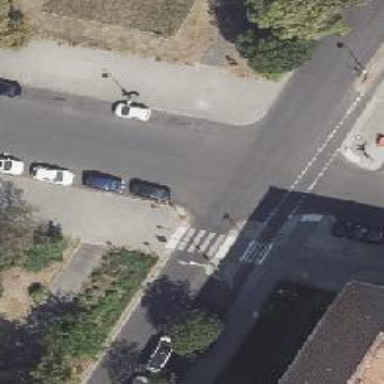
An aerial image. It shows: Marked zebra crossing with right kerb extension.